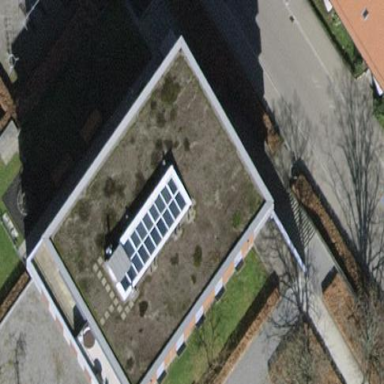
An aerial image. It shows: Flat-roofed residential building.